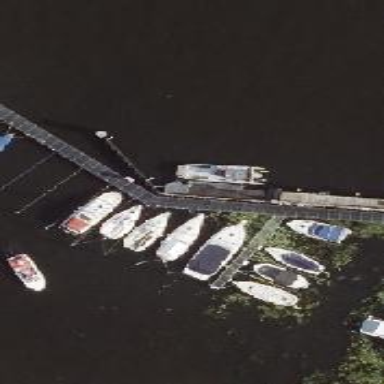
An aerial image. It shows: Man-made pier.